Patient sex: M
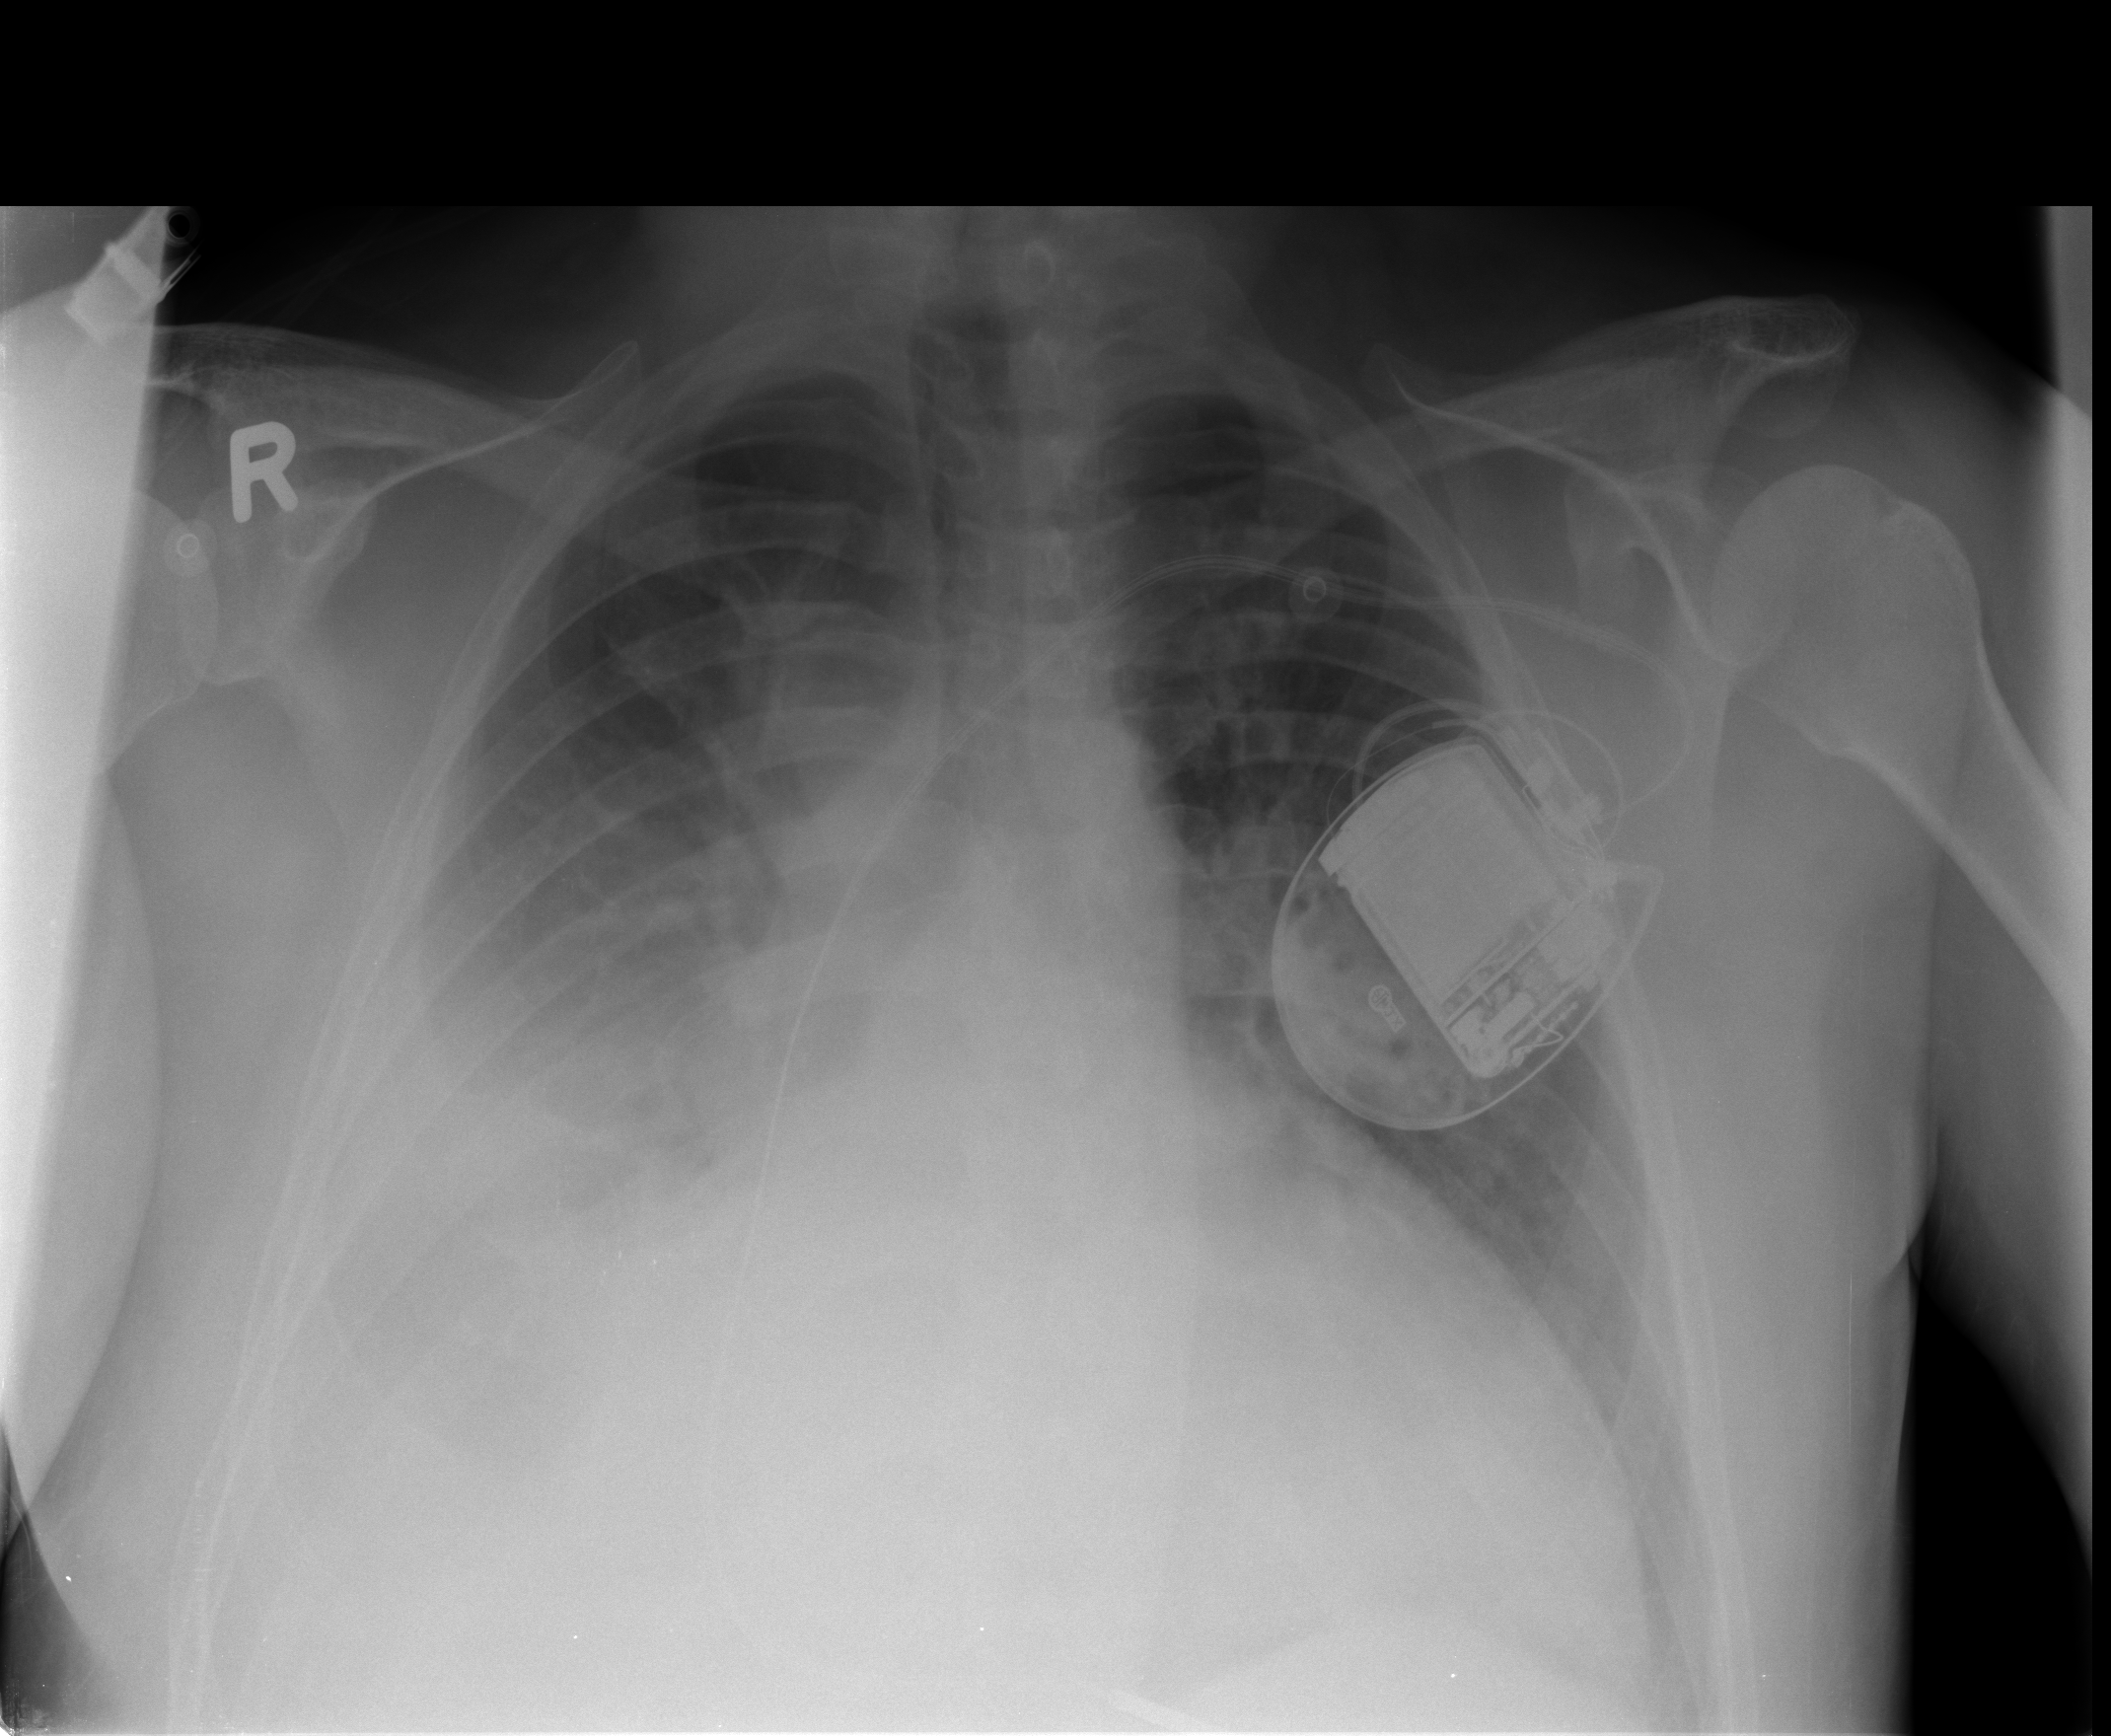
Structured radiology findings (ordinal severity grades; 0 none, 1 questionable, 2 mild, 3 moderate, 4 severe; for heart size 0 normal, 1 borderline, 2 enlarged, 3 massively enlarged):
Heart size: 3
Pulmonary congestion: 2
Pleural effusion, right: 3
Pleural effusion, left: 1
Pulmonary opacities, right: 0
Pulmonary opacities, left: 0
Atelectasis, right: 3
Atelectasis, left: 2